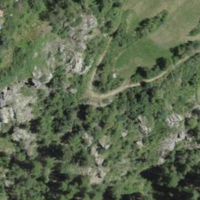
EUNIS habitat code: 50
Species observed at this site:
Deilephila porcellus
Cynoglossum officinale